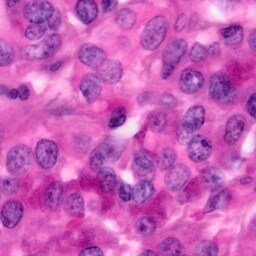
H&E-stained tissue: Pancreatic